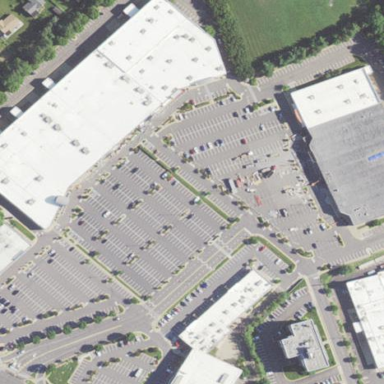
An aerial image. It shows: Retail building.